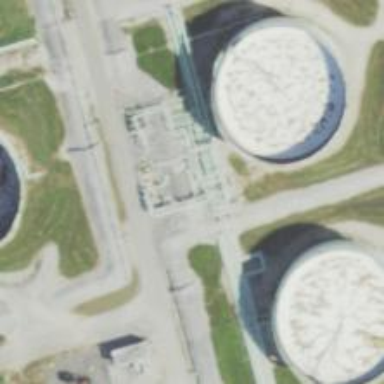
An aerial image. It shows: Storage tank created as man-made structure.